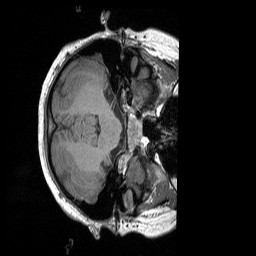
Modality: T1w
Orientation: axial
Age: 36
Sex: female
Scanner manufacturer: siemens
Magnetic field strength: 3 T
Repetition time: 1.9 s
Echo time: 0.00252 s